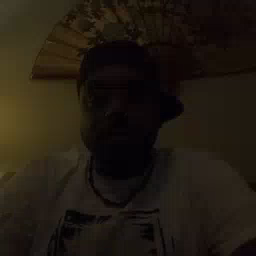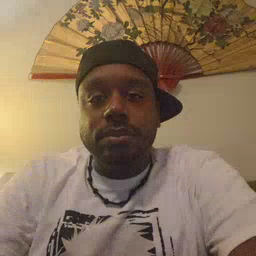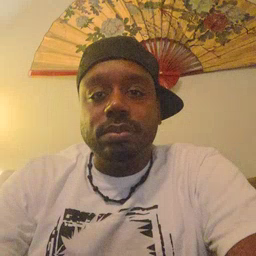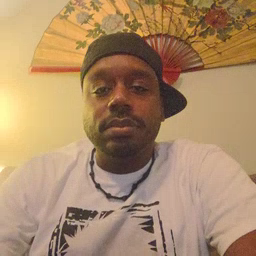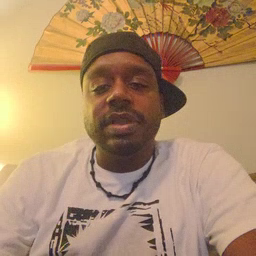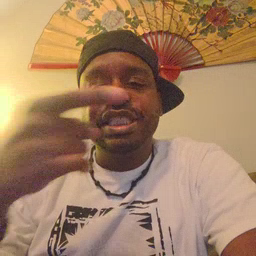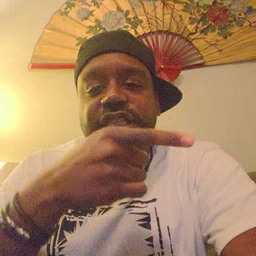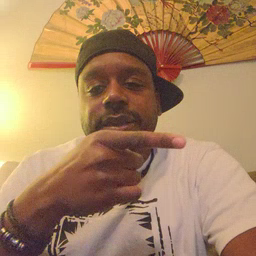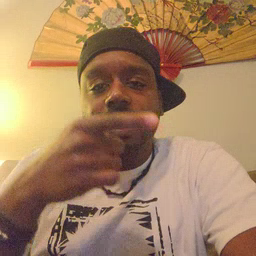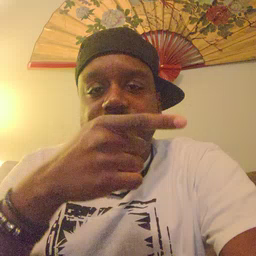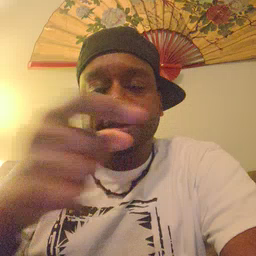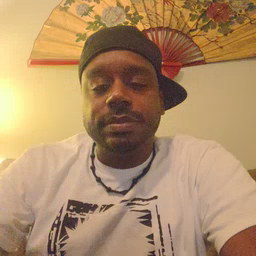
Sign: hesheit